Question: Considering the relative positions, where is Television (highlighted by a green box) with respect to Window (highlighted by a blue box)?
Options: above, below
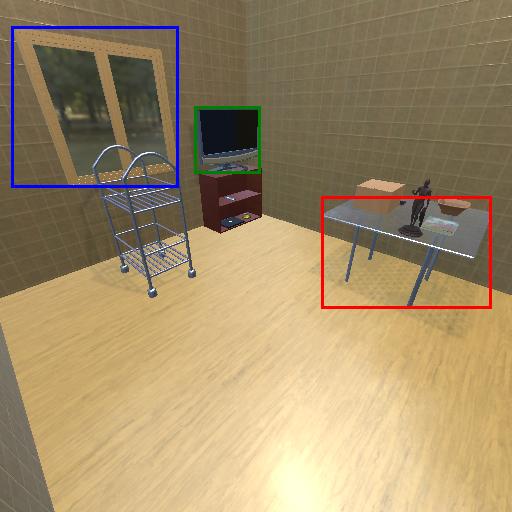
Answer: above